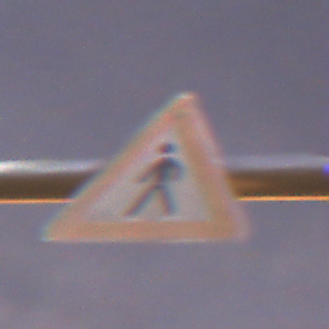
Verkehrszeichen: FussgaengerRechts
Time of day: Night
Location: Outdoor (Suburban)
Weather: PartlyCloudy
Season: NotSpecified
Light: Artificial